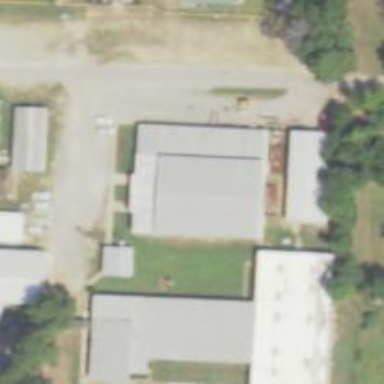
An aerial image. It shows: School.